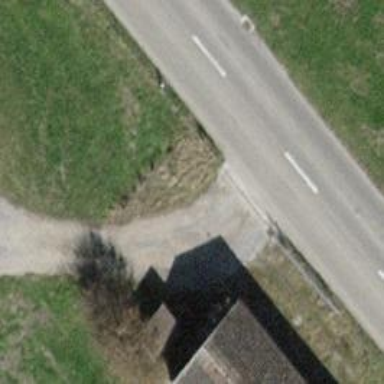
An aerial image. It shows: Gate.